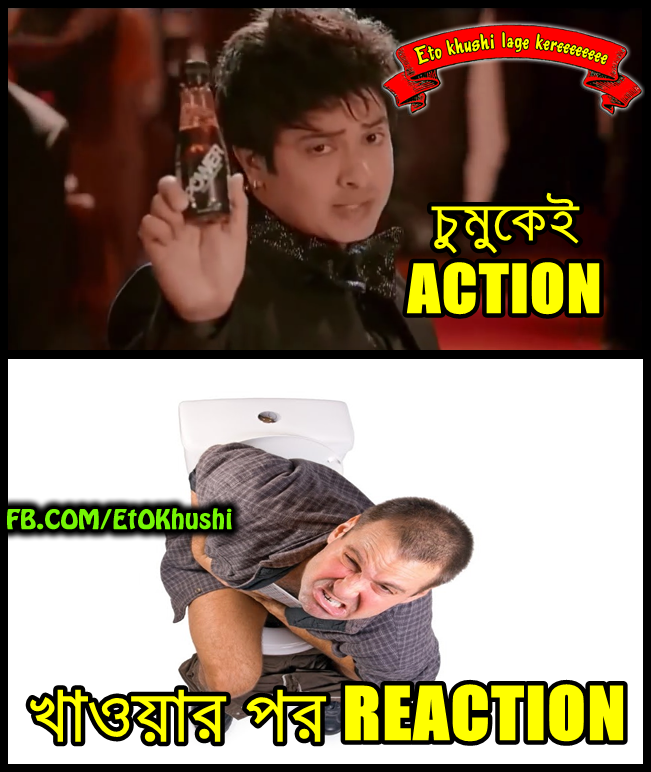
Caption: চুমুকেই ACTION খাওয়ার পর REACTION
Label: hate